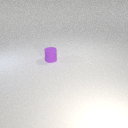
small purple rubber cylinder